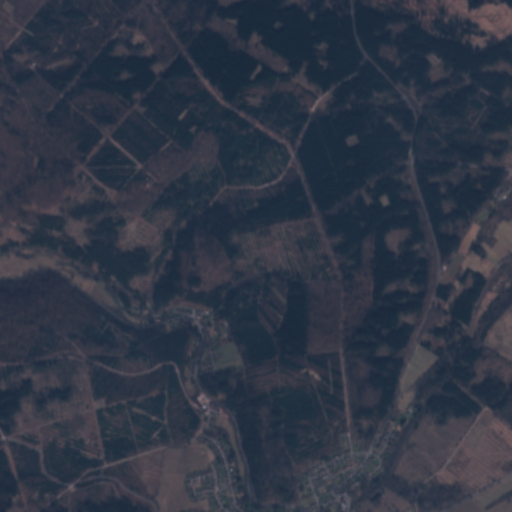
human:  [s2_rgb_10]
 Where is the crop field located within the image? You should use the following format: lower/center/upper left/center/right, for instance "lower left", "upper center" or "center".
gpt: The crop field is located in the lower right of the image.
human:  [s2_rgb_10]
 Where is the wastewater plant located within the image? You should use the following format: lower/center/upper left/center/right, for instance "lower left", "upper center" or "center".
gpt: The wastewater plant is located in the center left of the image.
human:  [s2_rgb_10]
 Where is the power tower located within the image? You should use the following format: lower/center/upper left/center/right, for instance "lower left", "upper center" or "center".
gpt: There is no power tower in the image.